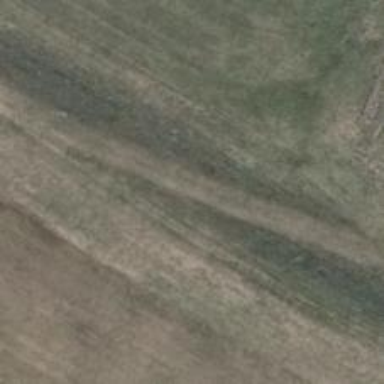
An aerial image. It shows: Grass track with grade5 tracktype.